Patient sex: M
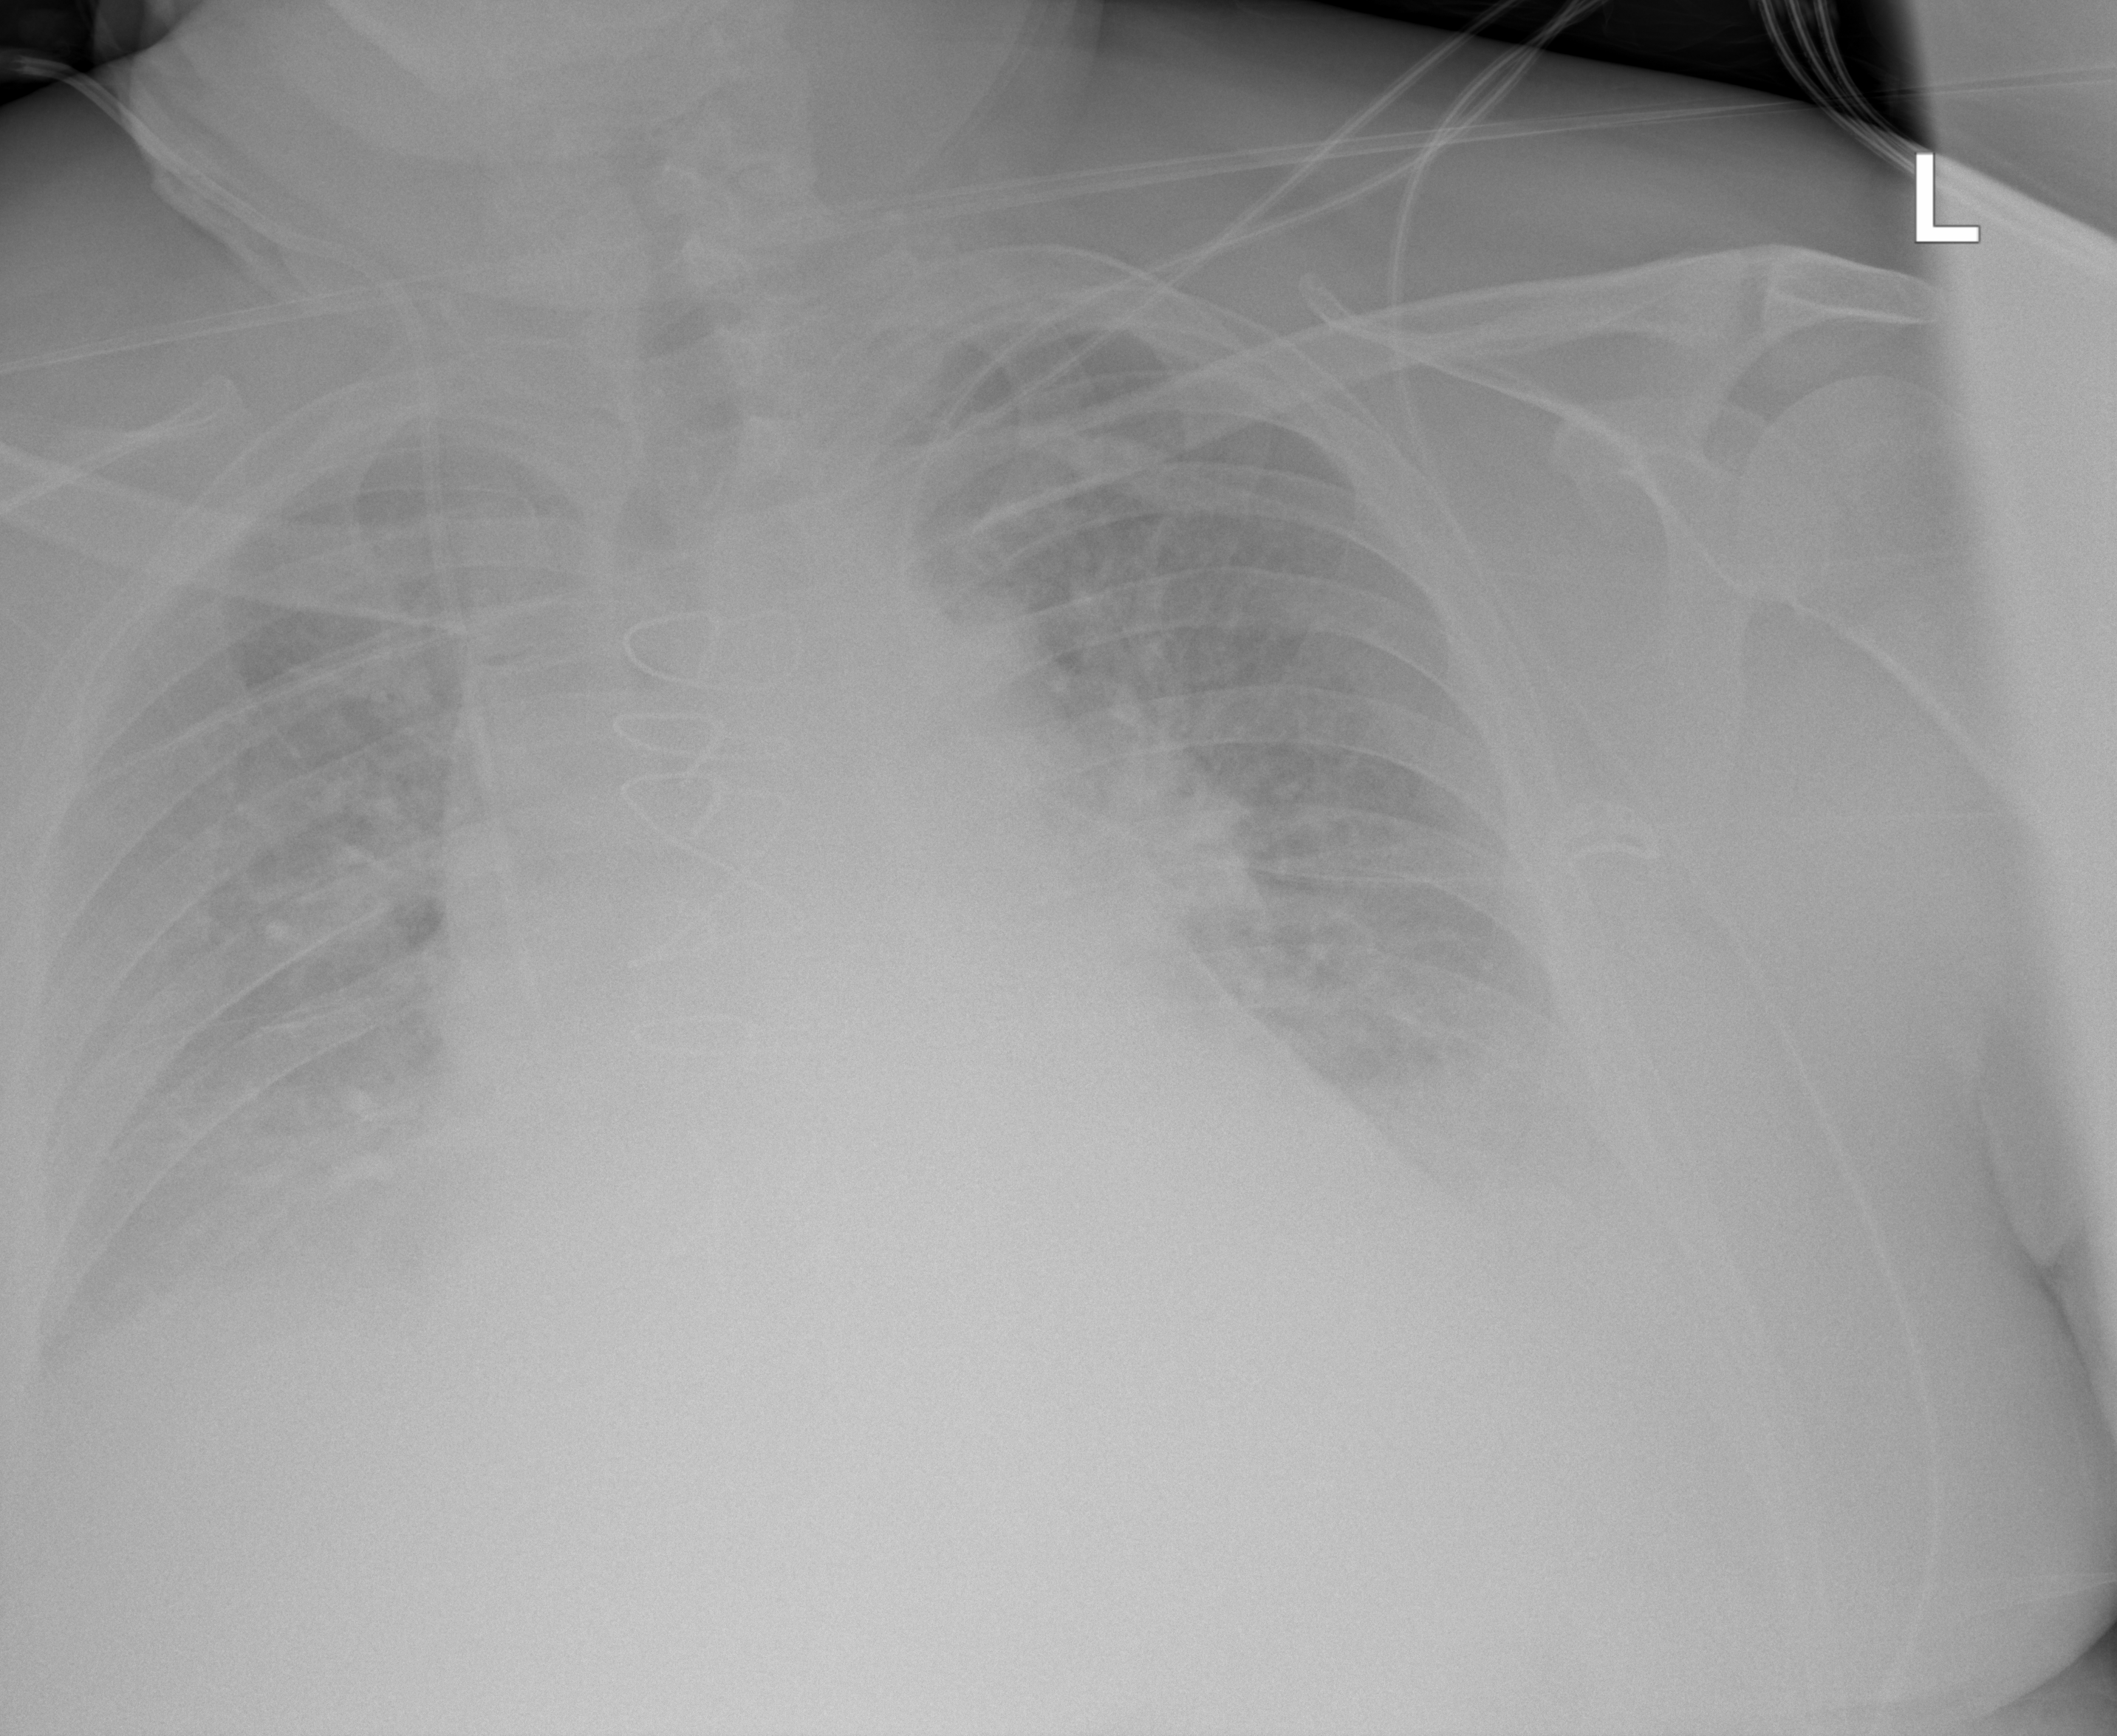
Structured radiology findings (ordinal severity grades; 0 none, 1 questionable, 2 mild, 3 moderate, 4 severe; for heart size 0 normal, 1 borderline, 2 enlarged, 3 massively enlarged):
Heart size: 2
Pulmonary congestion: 2
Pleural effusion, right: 2
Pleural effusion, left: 2
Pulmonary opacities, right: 2
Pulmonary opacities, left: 2
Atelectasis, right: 2
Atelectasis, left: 2